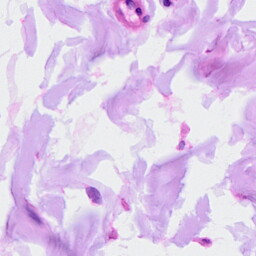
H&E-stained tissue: Ovarian